Field crop: maize
Growth stage: 2
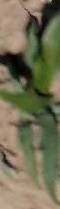
Species: maize